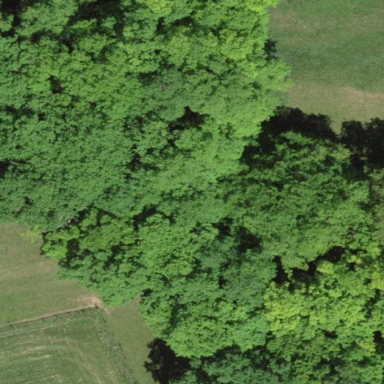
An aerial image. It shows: Forest area.